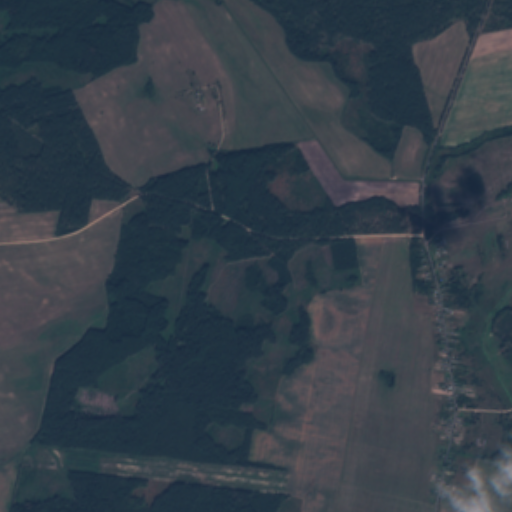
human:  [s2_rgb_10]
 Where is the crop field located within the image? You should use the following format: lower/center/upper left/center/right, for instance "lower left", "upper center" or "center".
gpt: The crop field is located in the center left of the image.
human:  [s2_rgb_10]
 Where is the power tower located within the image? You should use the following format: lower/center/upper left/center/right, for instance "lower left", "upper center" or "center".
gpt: The power tower is located in the lower of the image.
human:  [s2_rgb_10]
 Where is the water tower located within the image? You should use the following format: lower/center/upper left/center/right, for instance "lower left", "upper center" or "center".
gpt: The water tower is located in the center right of the image.
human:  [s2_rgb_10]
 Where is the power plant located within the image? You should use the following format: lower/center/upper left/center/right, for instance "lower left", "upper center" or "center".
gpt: There is no power plant in the image.